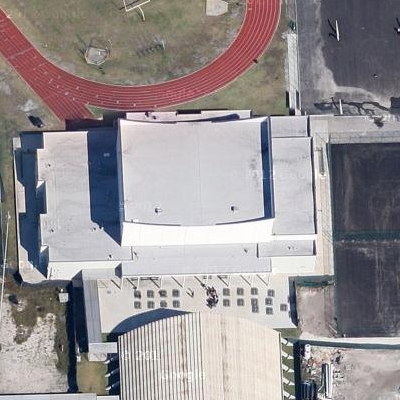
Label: Industry